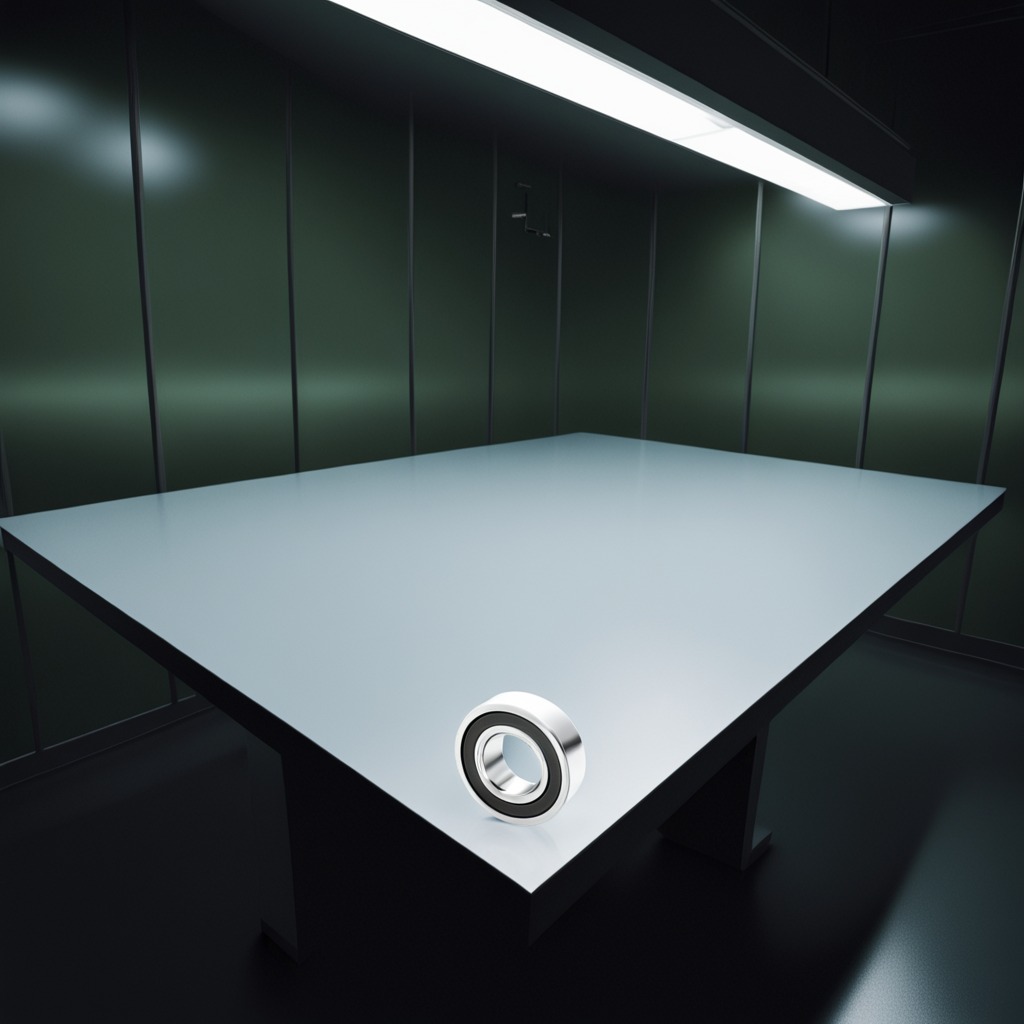
A metal ball bearing is lying on a clean empty table in a railway signal maintenance room lit by harsh overhead fluorescents.